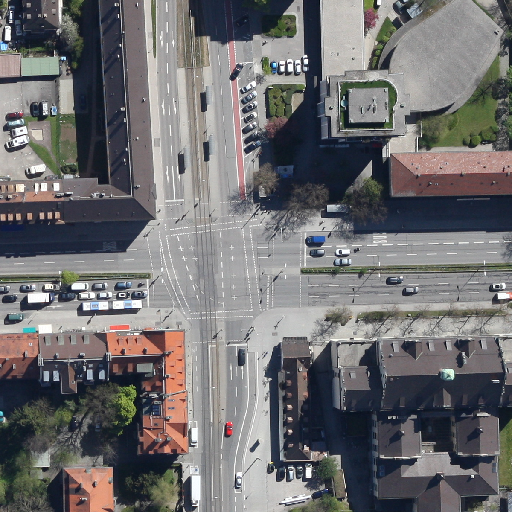
Referring expression: vehicle driving on the road